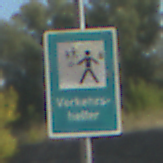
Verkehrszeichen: Verkehrshelfer
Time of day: MorningAfternoon
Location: Outdoor (Nature)
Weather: PartlyCloudy
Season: NotSpecified
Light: Natural